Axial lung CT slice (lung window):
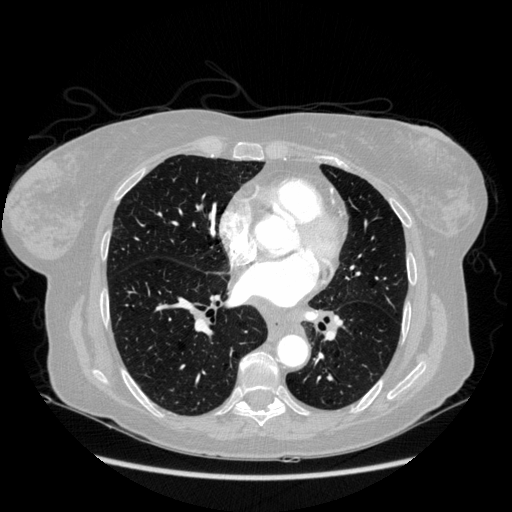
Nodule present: no